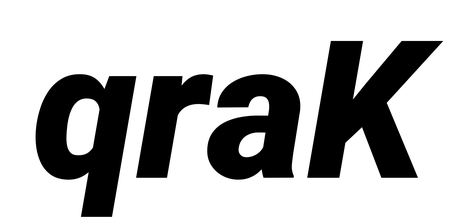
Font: Roboto-Italic_Black_Italic